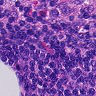
Metastatic tissue present: no